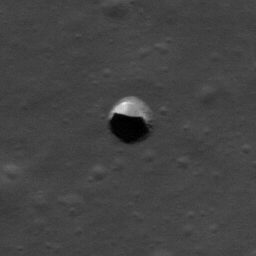
Pit: Highland 2
Host crater: Highland
Host type: highland
Lunar coordinates: latitude 41.156, longitude 18.821